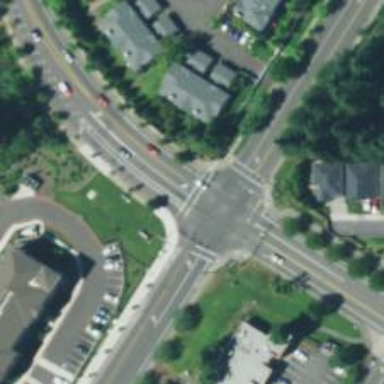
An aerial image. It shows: Marked crossing on the road.